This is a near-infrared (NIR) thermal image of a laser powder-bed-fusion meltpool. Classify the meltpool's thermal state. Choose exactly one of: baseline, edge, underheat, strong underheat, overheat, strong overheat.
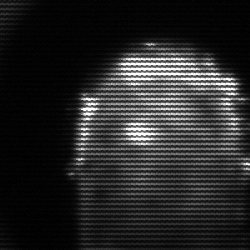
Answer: baseline